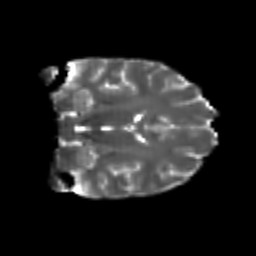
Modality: T2w
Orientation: coronal
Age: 20
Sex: female
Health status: healthy
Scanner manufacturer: philips
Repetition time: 7.386 s
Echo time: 0.08599 s